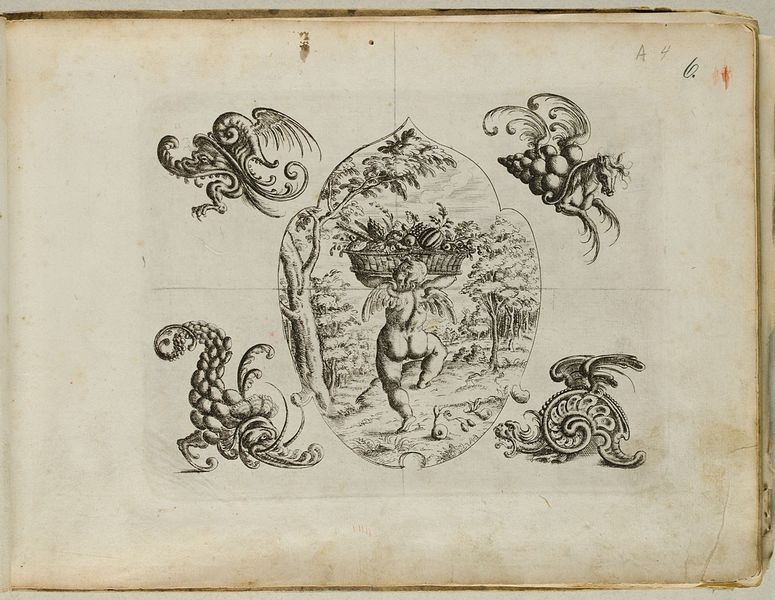
Titel: Das Element Erde, Blatt aus dem 'Neuw Grotteßken Buch'
Künstler: Christoph Jamnitzer
Standort: Hamburg
Institution: Museum für Kunst und Gewerbe Hamburg
Schlagwörter: baum, flügel, bäume, landschaft, rücken, zeichnung, erde, wald, engel, engelchen, frucht, früchte, putte, putto, apfel, papier, grafik, graphik, ornamente, korb, fotografie, photographie, druck, druckgraphik, druckgrafik, radierung, stich, allegorie, gestalten, fabelwesen, putten, kupferstich, waldlandschaft, früchtekorb, ungeheuer, amoretten, fruchtkorb, monster, groteske, fabeltier, feist, fabeltiere, rocaillen, gerippt, zwitterwesen, monstrum, knorpelwerk, reproduktionen, druckerzeugnisse, ornamentstich, vorlageblätter